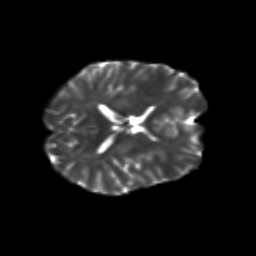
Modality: T2w
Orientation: axial
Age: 29
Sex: male
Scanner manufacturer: siemens
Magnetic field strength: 3 T
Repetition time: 3.5 s
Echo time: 0.113 s